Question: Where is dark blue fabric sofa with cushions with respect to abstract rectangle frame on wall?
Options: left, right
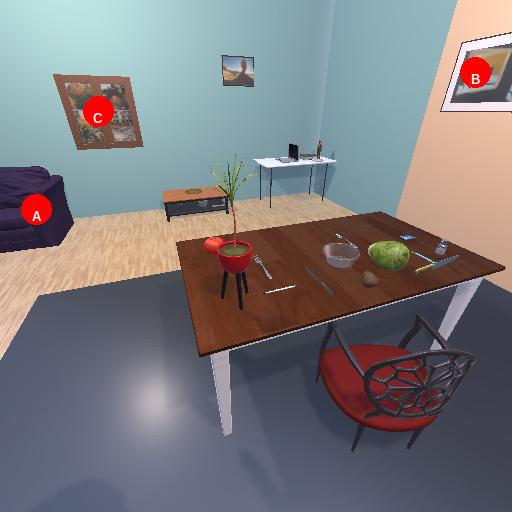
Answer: left